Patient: sex M, age 75
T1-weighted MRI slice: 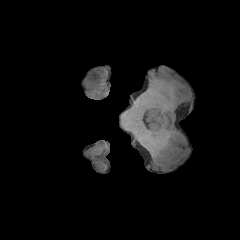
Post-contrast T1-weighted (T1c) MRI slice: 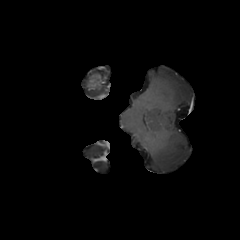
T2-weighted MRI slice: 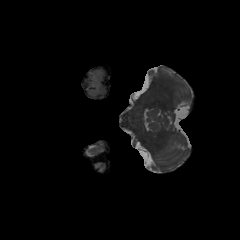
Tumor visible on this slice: yes
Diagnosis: Glioblastoma, IDH-wildtype
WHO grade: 4